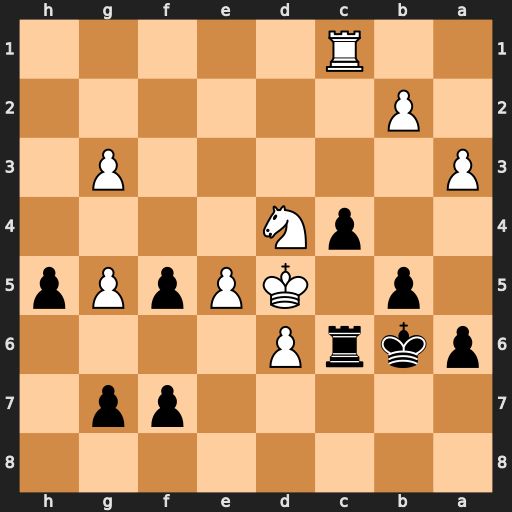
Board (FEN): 8/5pp1/pkrP4/1p1KPpPp/2pN4/P5P1/1P6/2R5
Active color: b
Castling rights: -
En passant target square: -
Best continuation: Rc5#